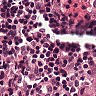
Metastatic tissue present: yes